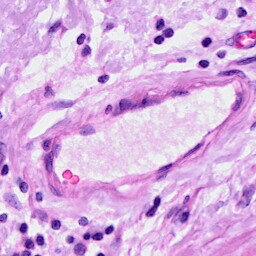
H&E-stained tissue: Ovarian